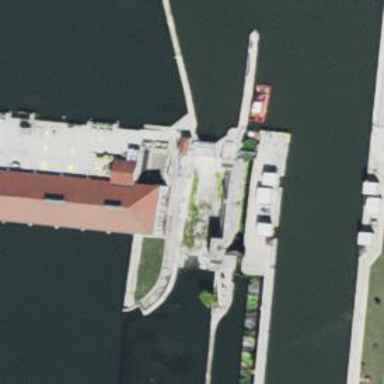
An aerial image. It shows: Lock gate along waterway.